Interaction volume radius: 5 \u00c5
Interaction volume height: 30 \u00c5
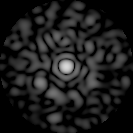
Disorder parameter: 0.8204